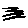
Label: zigzag